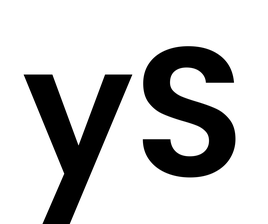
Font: Poppins-SemiBold